Field crop: maize
Growth stage: 2
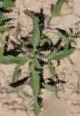
Species: atriplex